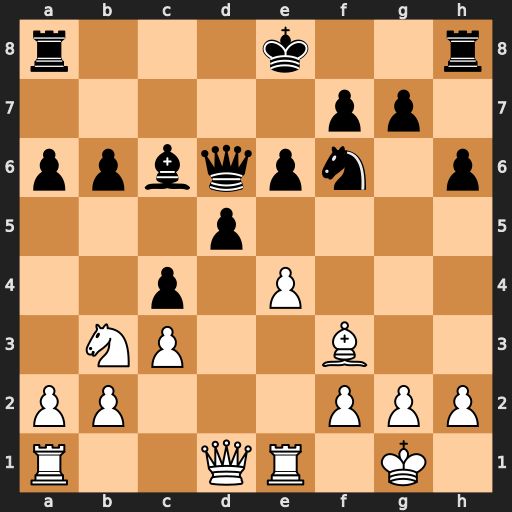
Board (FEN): r3k2r/5pp1/ppbqpn1p/3p4/2p1P3/1NP2B2/PP3PPP/R2QR1K1
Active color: w
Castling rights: kq
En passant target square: -
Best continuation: e5 Qc7 exf6